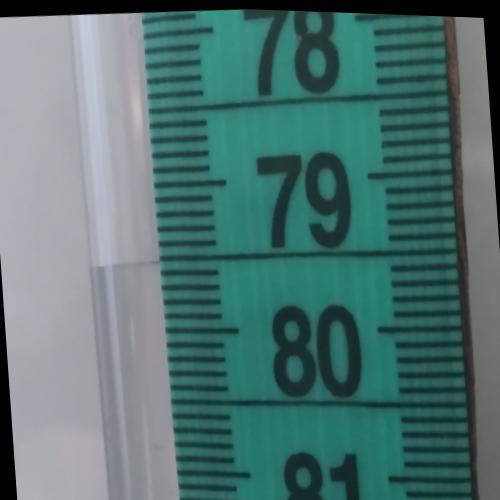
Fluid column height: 79.5 cm